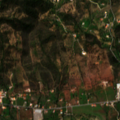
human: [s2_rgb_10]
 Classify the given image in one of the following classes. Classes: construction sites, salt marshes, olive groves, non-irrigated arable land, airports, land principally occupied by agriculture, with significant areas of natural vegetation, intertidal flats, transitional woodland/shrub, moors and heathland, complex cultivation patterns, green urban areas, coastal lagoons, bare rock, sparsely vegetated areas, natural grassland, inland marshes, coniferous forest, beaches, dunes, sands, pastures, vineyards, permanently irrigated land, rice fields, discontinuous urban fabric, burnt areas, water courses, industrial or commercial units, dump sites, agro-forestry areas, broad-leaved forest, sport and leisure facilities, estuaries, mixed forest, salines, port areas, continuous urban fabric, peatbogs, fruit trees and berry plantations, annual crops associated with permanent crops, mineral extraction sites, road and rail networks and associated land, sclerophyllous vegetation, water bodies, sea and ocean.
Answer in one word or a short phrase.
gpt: olive groves, annual crops associated with permanent crops, complex cultivation patterns, land principally occupied by agriculture, with significant areas of natural vegetation, broad-leaved forest, transitional woodland/shrub